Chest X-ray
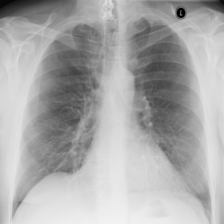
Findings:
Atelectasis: negative
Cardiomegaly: negative
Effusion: negative
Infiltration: negative
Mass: negative
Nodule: negative
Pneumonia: negative
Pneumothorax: negative
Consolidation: negative
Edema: negative
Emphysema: negative
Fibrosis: negative
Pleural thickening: negative
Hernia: negative